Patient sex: M
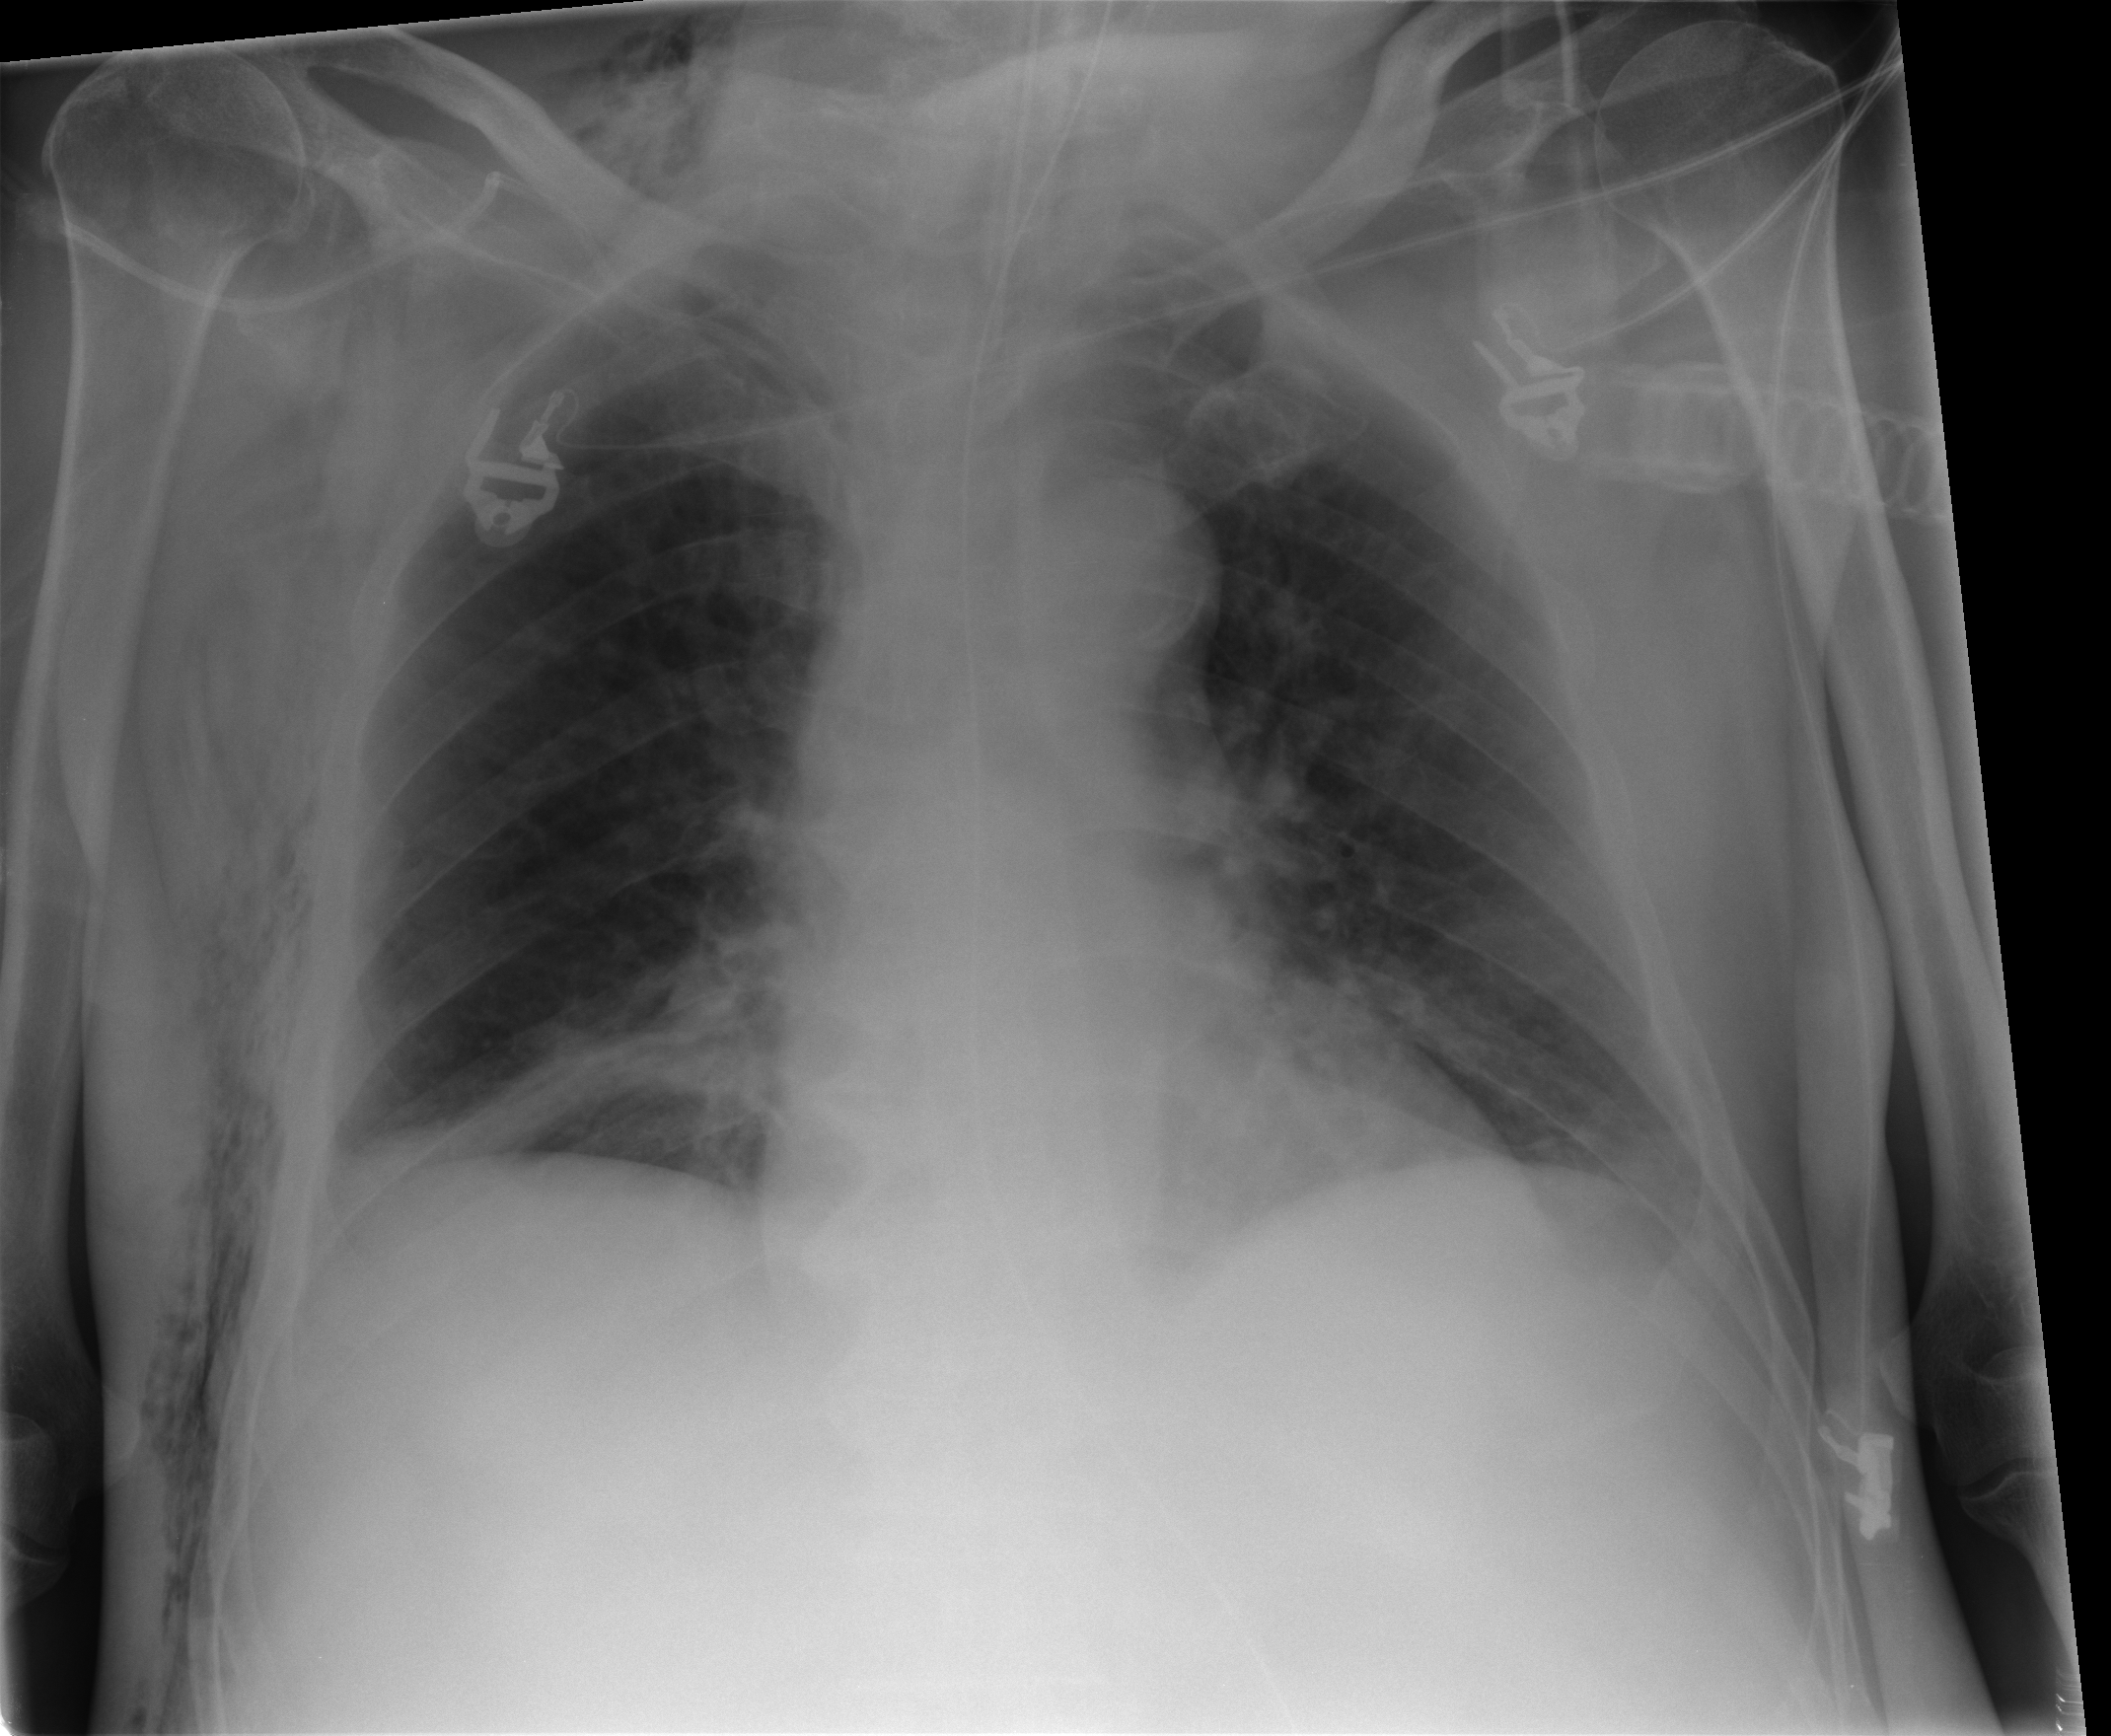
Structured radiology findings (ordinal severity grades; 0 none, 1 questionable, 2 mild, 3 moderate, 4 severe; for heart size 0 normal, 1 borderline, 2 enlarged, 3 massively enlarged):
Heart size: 0
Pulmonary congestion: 0
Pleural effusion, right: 0
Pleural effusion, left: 0
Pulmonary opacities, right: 0
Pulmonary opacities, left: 0
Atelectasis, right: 2
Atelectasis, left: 2